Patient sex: M
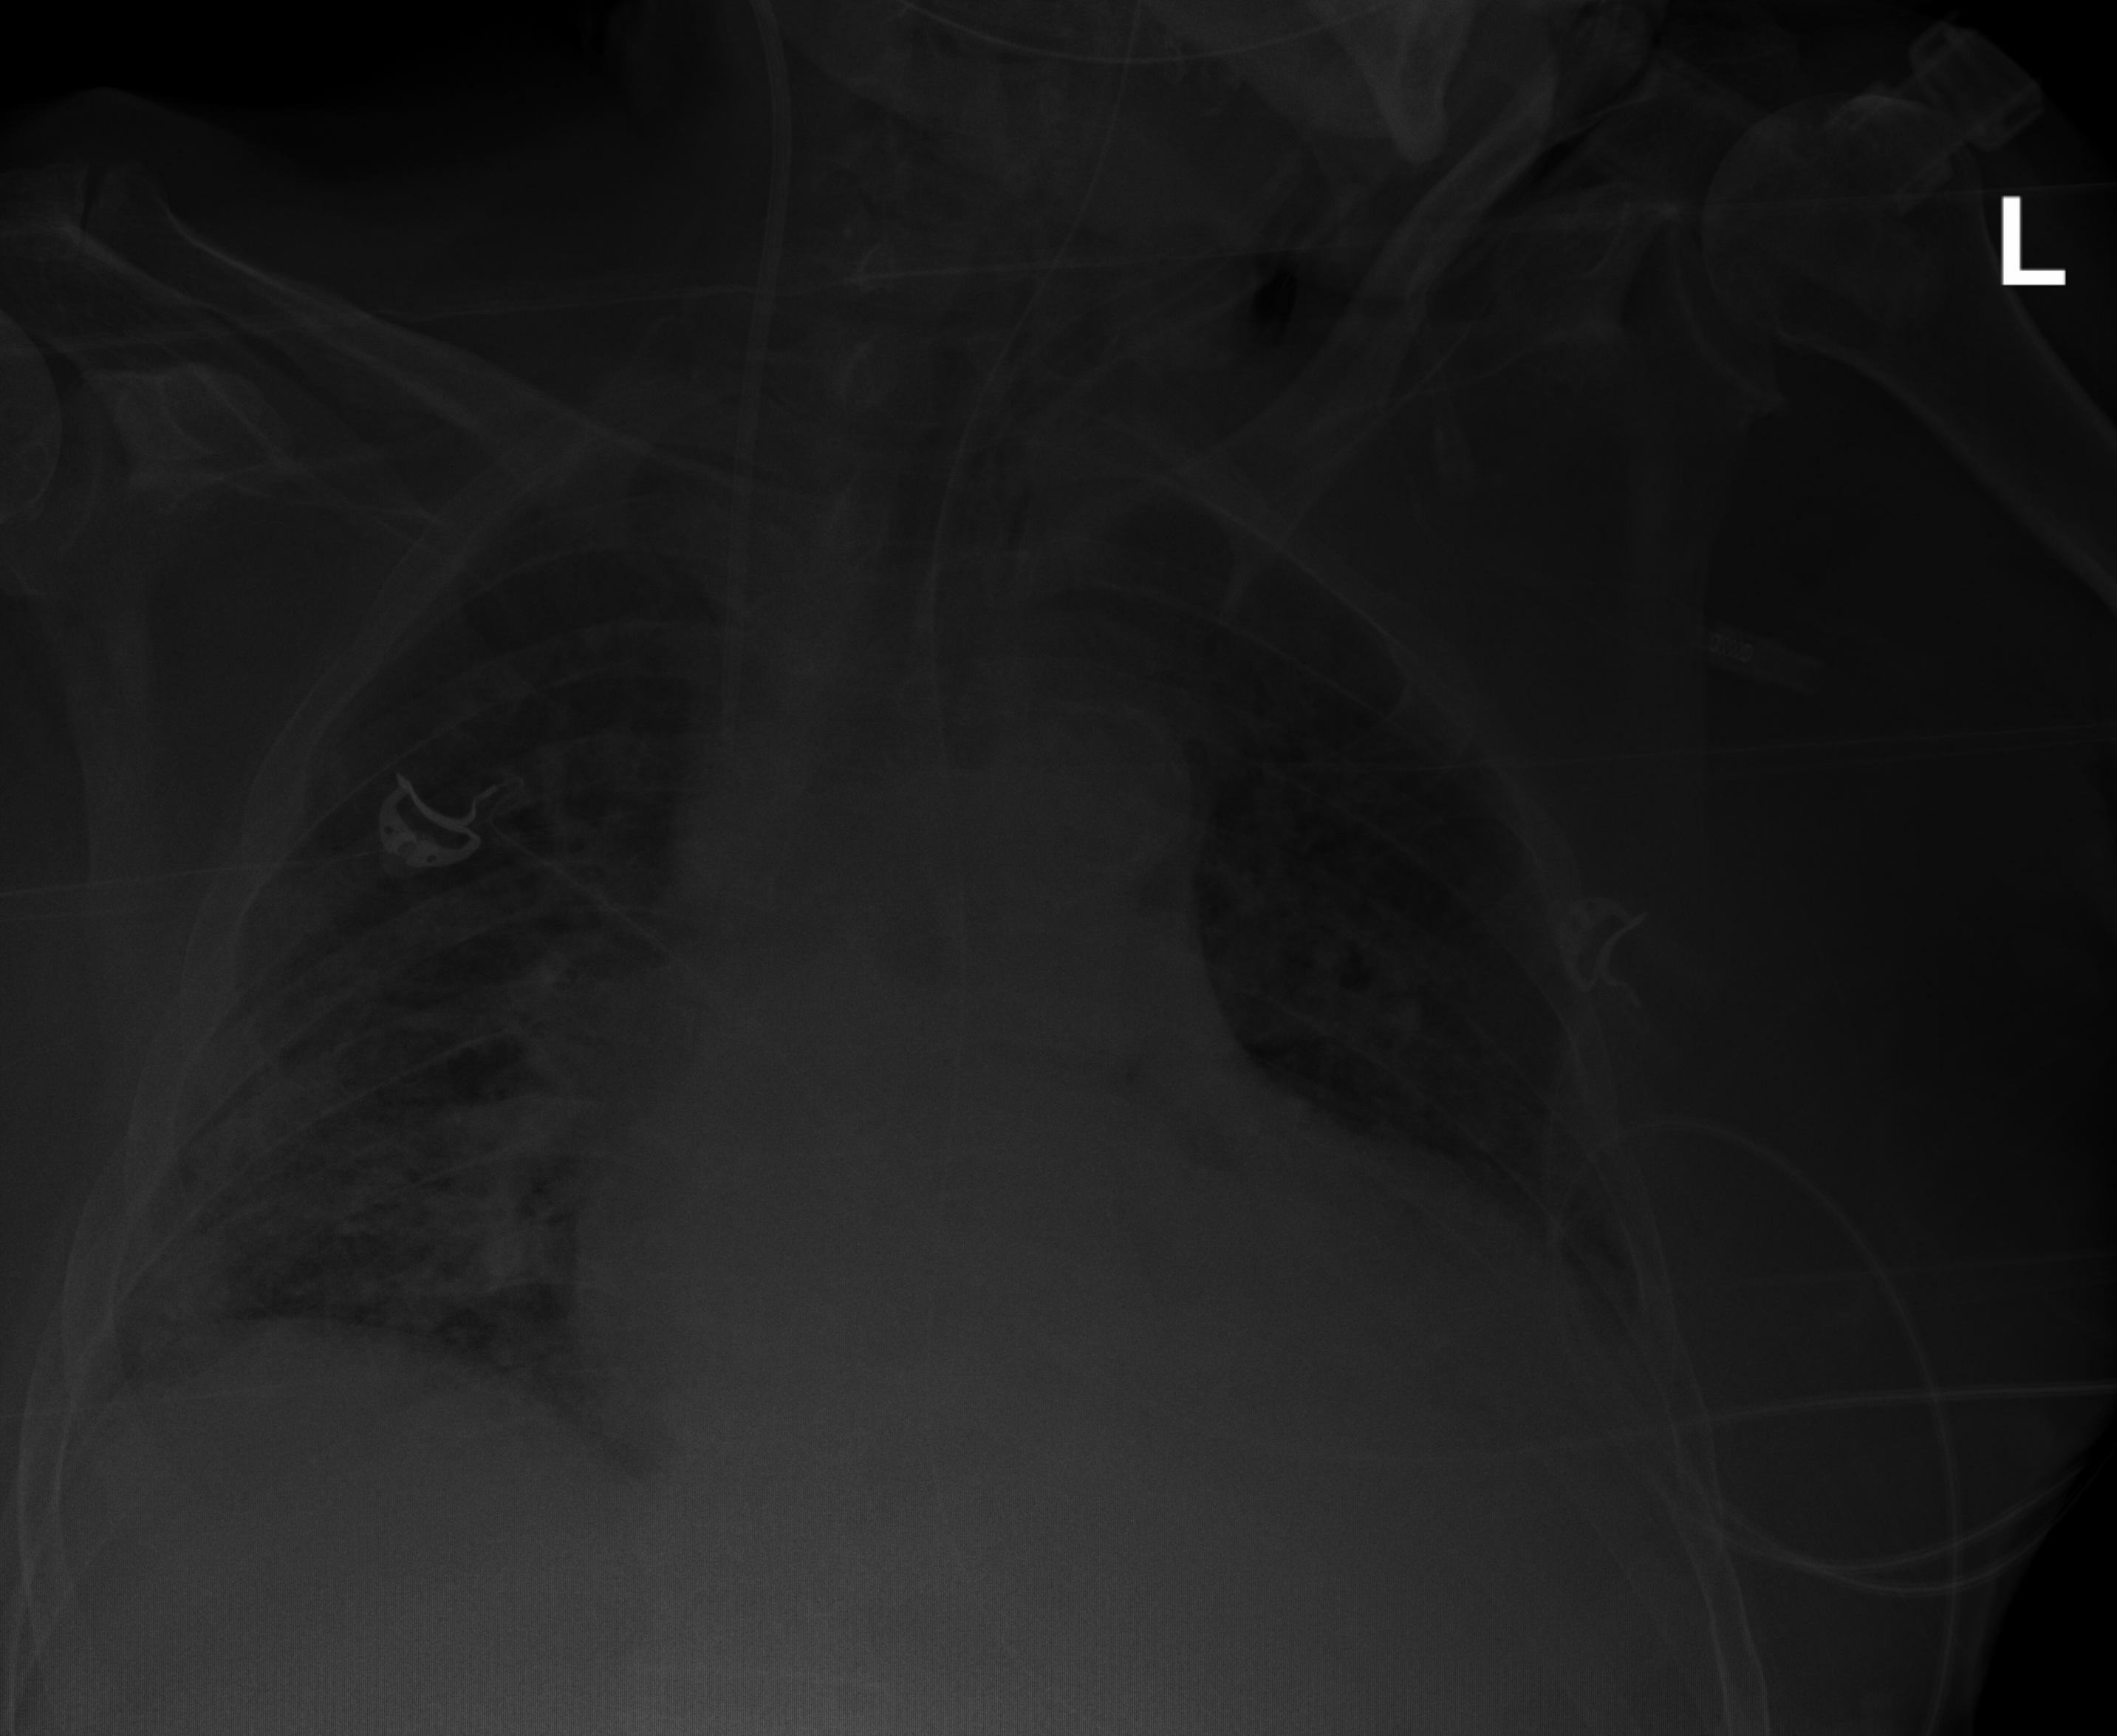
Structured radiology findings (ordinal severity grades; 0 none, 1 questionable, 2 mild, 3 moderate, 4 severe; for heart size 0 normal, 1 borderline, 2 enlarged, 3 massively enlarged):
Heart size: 3
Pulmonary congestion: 0
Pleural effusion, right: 0
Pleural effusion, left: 2
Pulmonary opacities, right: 2
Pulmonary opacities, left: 2
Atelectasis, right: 2
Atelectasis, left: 2